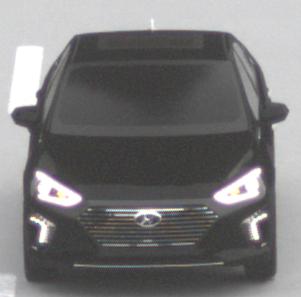
Make: Hyundai
Model: IONIQ Hybrid
Detailed model: IONIQ (AE) Hybrid
Model produced from: 2016/10
Model produced until: 2018/08
Doors: 5
Color: black
Road condition: dry road
Daytime: morning or afternoon
Contrast: low contrast